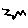
Label: zigzag